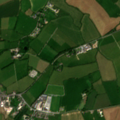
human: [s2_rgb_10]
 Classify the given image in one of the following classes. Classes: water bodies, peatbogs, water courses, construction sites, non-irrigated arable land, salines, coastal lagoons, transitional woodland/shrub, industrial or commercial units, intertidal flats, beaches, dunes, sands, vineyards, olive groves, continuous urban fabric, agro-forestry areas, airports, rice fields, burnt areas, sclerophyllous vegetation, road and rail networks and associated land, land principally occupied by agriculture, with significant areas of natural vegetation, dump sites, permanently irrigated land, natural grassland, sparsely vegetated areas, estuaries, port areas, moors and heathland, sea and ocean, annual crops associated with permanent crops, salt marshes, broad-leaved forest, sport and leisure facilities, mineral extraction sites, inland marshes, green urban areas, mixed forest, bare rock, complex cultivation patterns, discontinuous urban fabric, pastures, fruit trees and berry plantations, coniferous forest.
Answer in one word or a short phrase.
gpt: discontinuous urban fabric, non-irrigated arable land, pastures